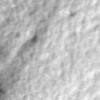
Label: no_change